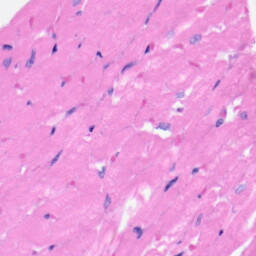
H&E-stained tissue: Heart